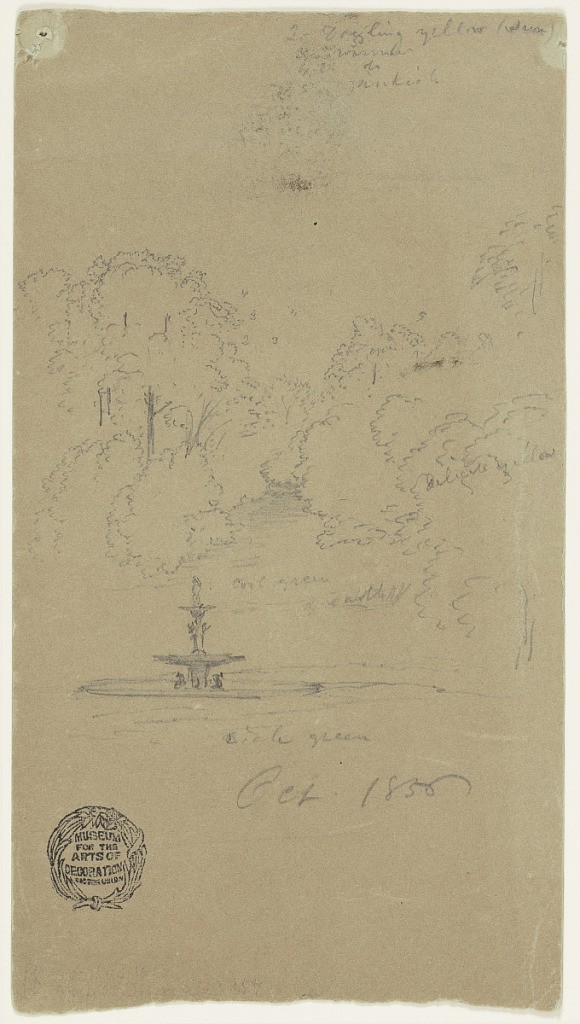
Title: Zimmerman Fountain, Clifton, Canada
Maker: Frederic Edwin Church, American, 1826–1900
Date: October 1856
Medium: Graphite on gray-green wove paper
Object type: Drawing
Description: Landscape and architecture sketch showing a view of what is likely the Zimmerman Fountain in Clifton, Canada, near the city of Niagara Falls. At center, the fountain features two basins and several ornamental figures and is situated in a circular pond. It is backdropped by rising terrain wooded with lush trees.